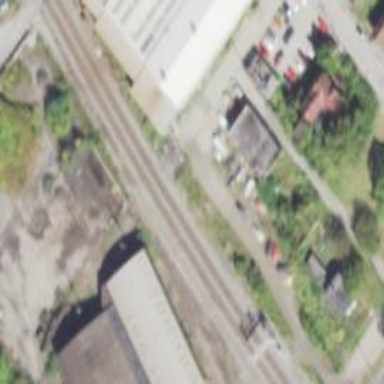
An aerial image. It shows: Railway level crossing.